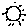
Label: sun